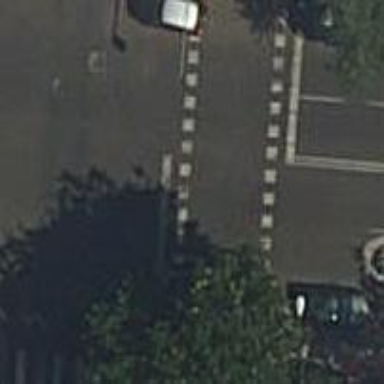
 there are traffic signals and zebra crossing."